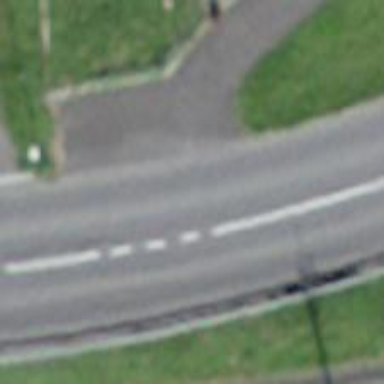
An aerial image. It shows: Primary highway.